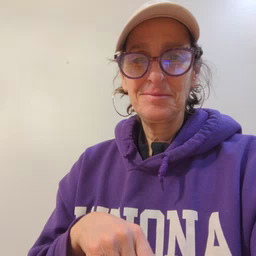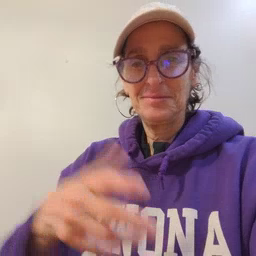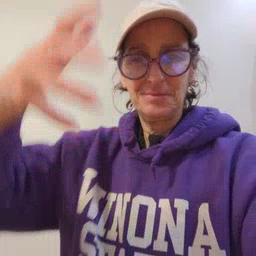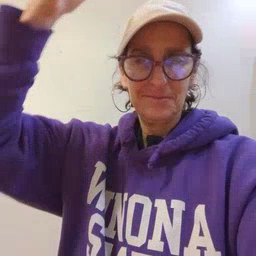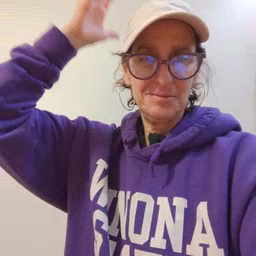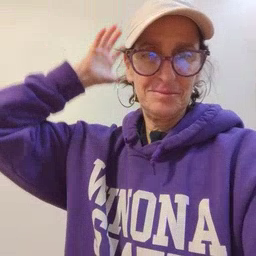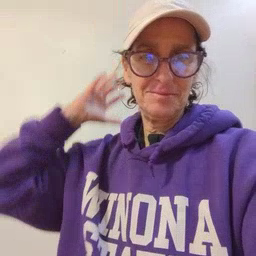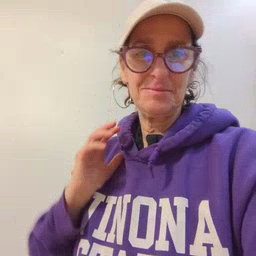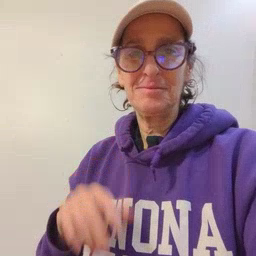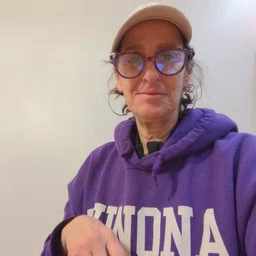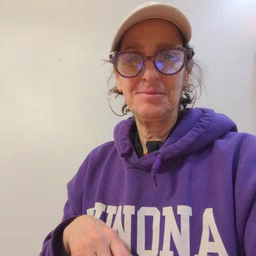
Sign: lion